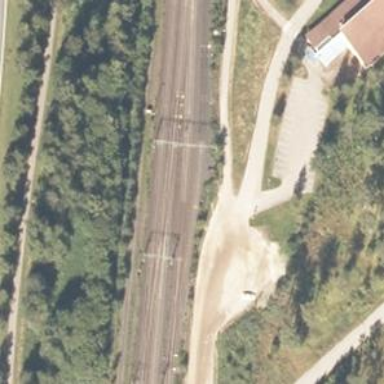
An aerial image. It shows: Railroad crossover.